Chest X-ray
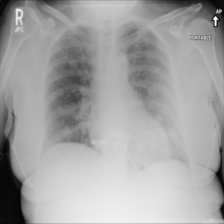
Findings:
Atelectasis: negative
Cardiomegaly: negative
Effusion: negative
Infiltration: negative
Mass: negative
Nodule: positive
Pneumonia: negative
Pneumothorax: negative
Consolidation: negative
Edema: negative
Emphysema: negative
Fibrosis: negative
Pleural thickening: negative
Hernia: negative